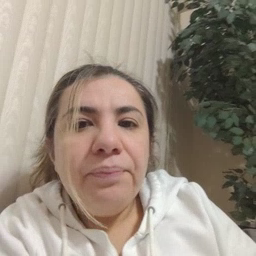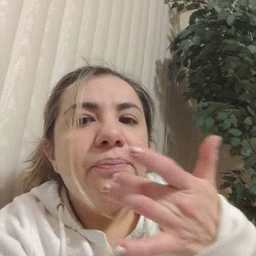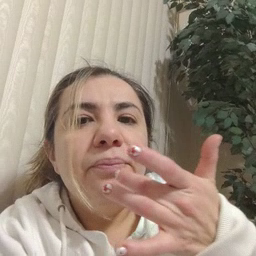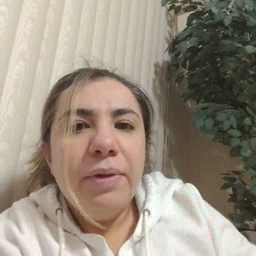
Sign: taste